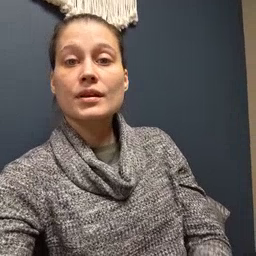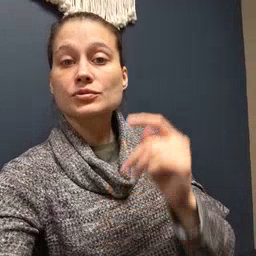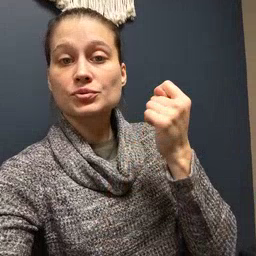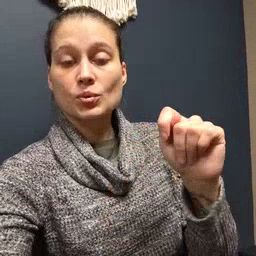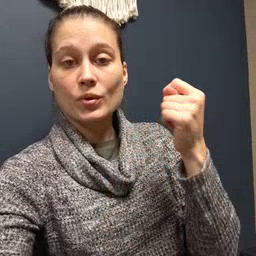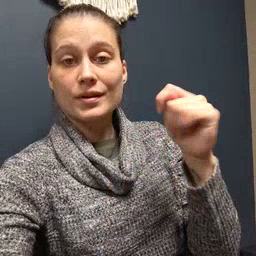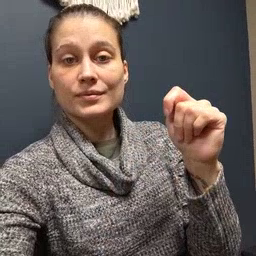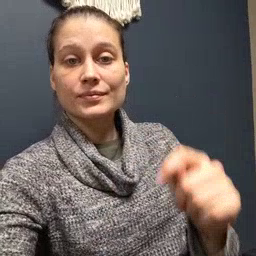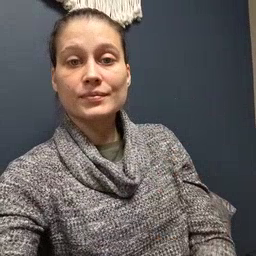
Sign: toy